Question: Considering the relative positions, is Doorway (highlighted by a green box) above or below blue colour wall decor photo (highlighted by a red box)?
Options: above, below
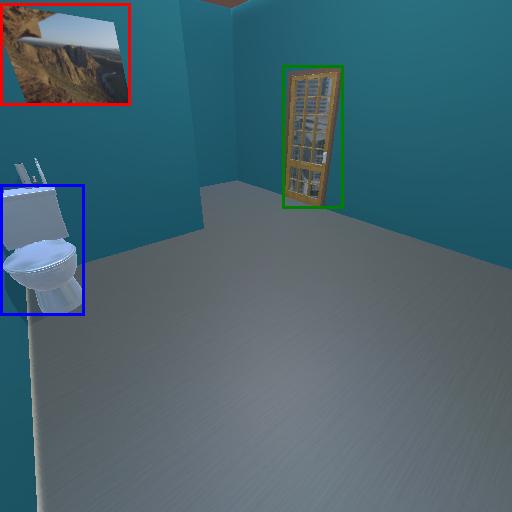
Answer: above